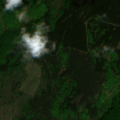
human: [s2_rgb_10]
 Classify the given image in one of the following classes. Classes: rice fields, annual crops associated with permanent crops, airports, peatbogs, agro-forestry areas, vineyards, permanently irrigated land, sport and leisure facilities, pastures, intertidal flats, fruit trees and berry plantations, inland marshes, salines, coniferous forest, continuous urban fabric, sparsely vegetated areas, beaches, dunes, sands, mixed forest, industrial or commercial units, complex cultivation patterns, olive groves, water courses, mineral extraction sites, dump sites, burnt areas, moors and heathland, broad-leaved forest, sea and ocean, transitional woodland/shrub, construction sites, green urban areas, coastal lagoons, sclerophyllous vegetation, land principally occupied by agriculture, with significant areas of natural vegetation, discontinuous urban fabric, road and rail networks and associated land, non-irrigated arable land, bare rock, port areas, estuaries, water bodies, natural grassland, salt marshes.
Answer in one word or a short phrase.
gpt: pastures, complex cultivation patterns, broad-leaved forest, coniferous forest, mixed forest